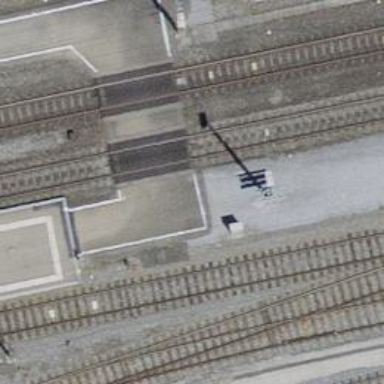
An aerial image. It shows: Railway crossing.